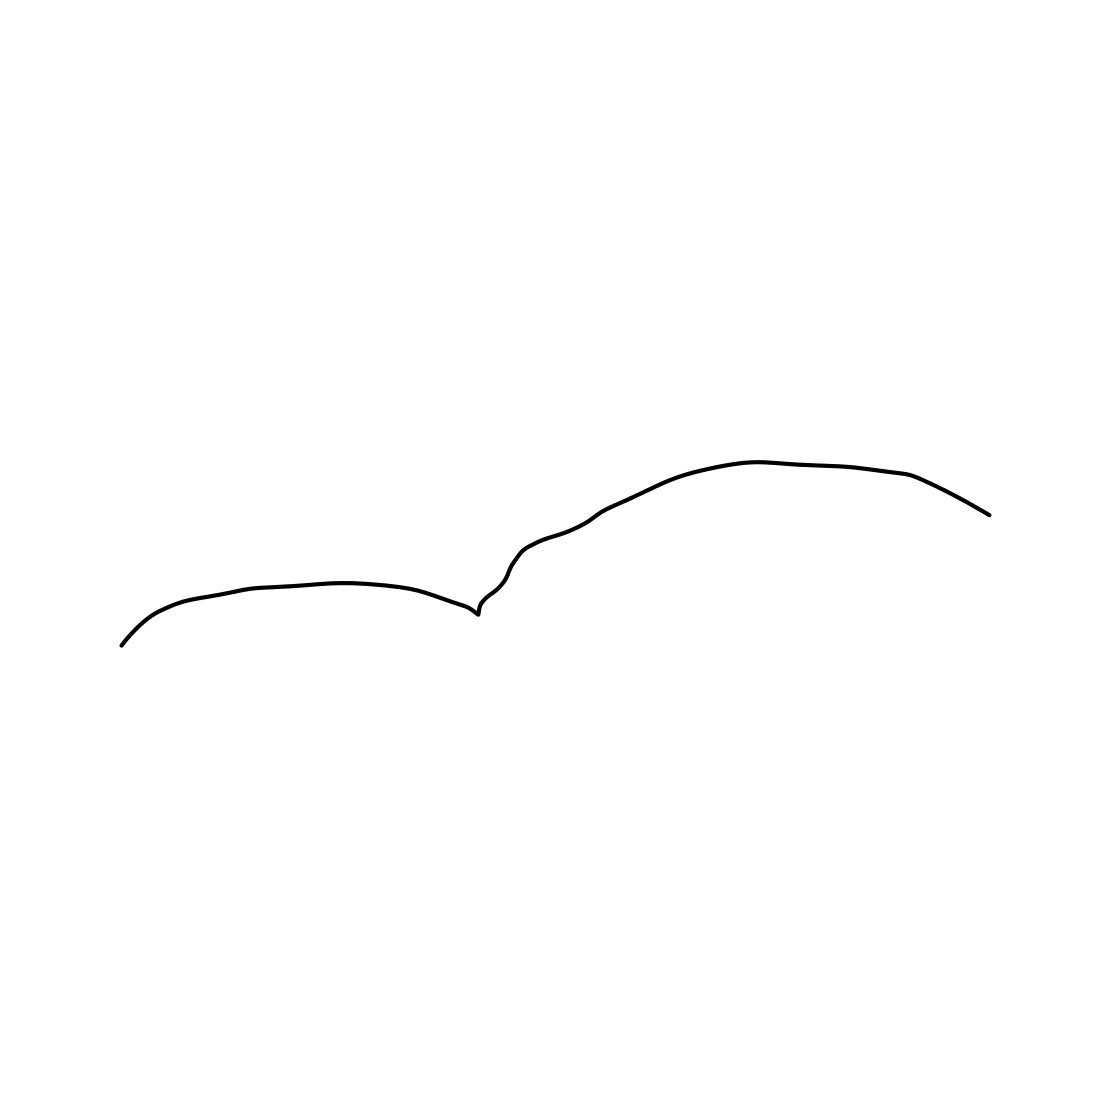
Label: flying bird